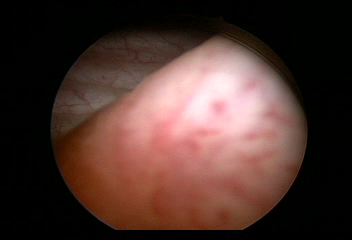
Modality: WLC
Class: Normal mucosa
Bladder cancer association: No